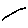
Label: line